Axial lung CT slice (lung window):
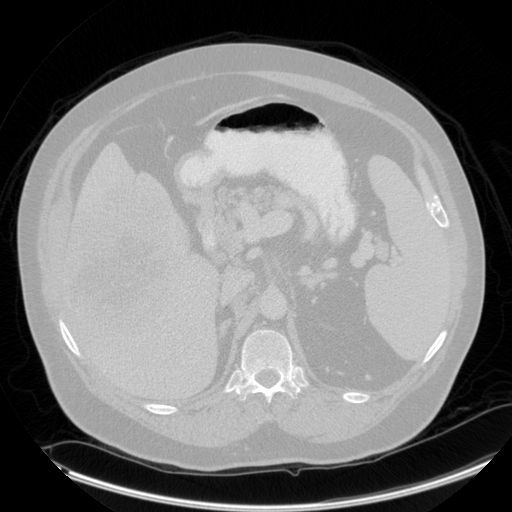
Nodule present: no